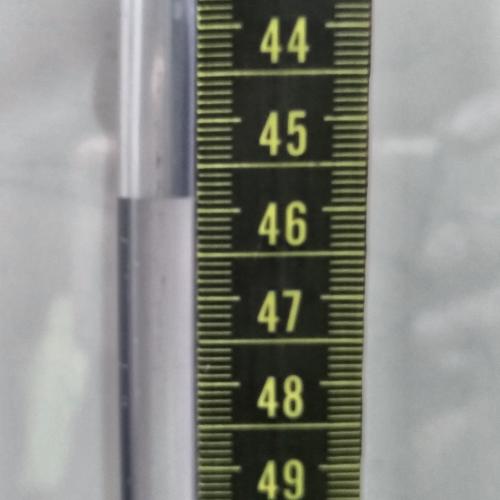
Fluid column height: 45.8 cm